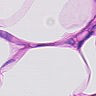
Metastatic tissue present: no